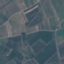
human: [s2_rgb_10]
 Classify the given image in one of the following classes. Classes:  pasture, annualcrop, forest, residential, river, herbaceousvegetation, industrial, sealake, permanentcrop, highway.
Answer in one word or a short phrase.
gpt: PermanentCrop